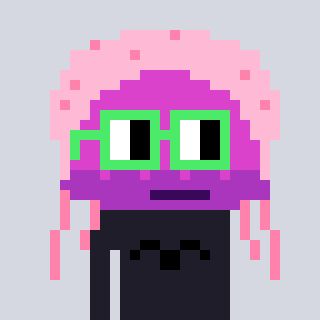
a pixel art character with square light green glasses, a jellyfish-shaped head and a grayscale-colored body on a cool background